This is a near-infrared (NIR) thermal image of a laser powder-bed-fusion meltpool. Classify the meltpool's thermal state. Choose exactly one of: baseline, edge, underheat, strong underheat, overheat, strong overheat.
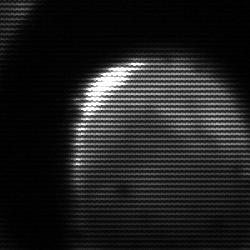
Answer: edge